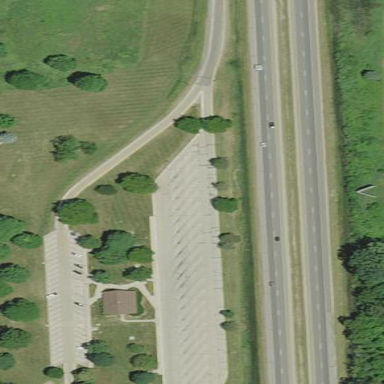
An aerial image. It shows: Rest area on the road.